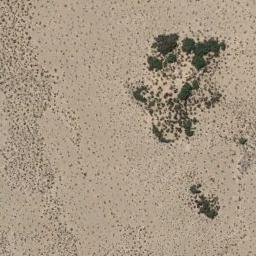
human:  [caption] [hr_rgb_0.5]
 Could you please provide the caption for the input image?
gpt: A dense mass of chaparral is distributed over a sparse mass of chaparral on the sand .

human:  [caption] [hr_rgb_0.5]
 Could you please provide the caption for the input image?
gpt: Some chaparrals of different kinds and sizes grow in the desert .

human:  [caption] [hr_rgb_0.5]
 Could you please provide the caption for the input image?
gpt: The chaparral is consist of many bushes on the desert .

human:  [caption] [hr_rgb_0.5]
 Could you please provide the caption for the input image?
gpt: Only scattered weeds can be seen in this desert .

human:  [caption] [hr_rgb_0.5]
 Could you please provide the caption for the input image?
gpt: The chaparral is dense to the right .